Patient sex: M
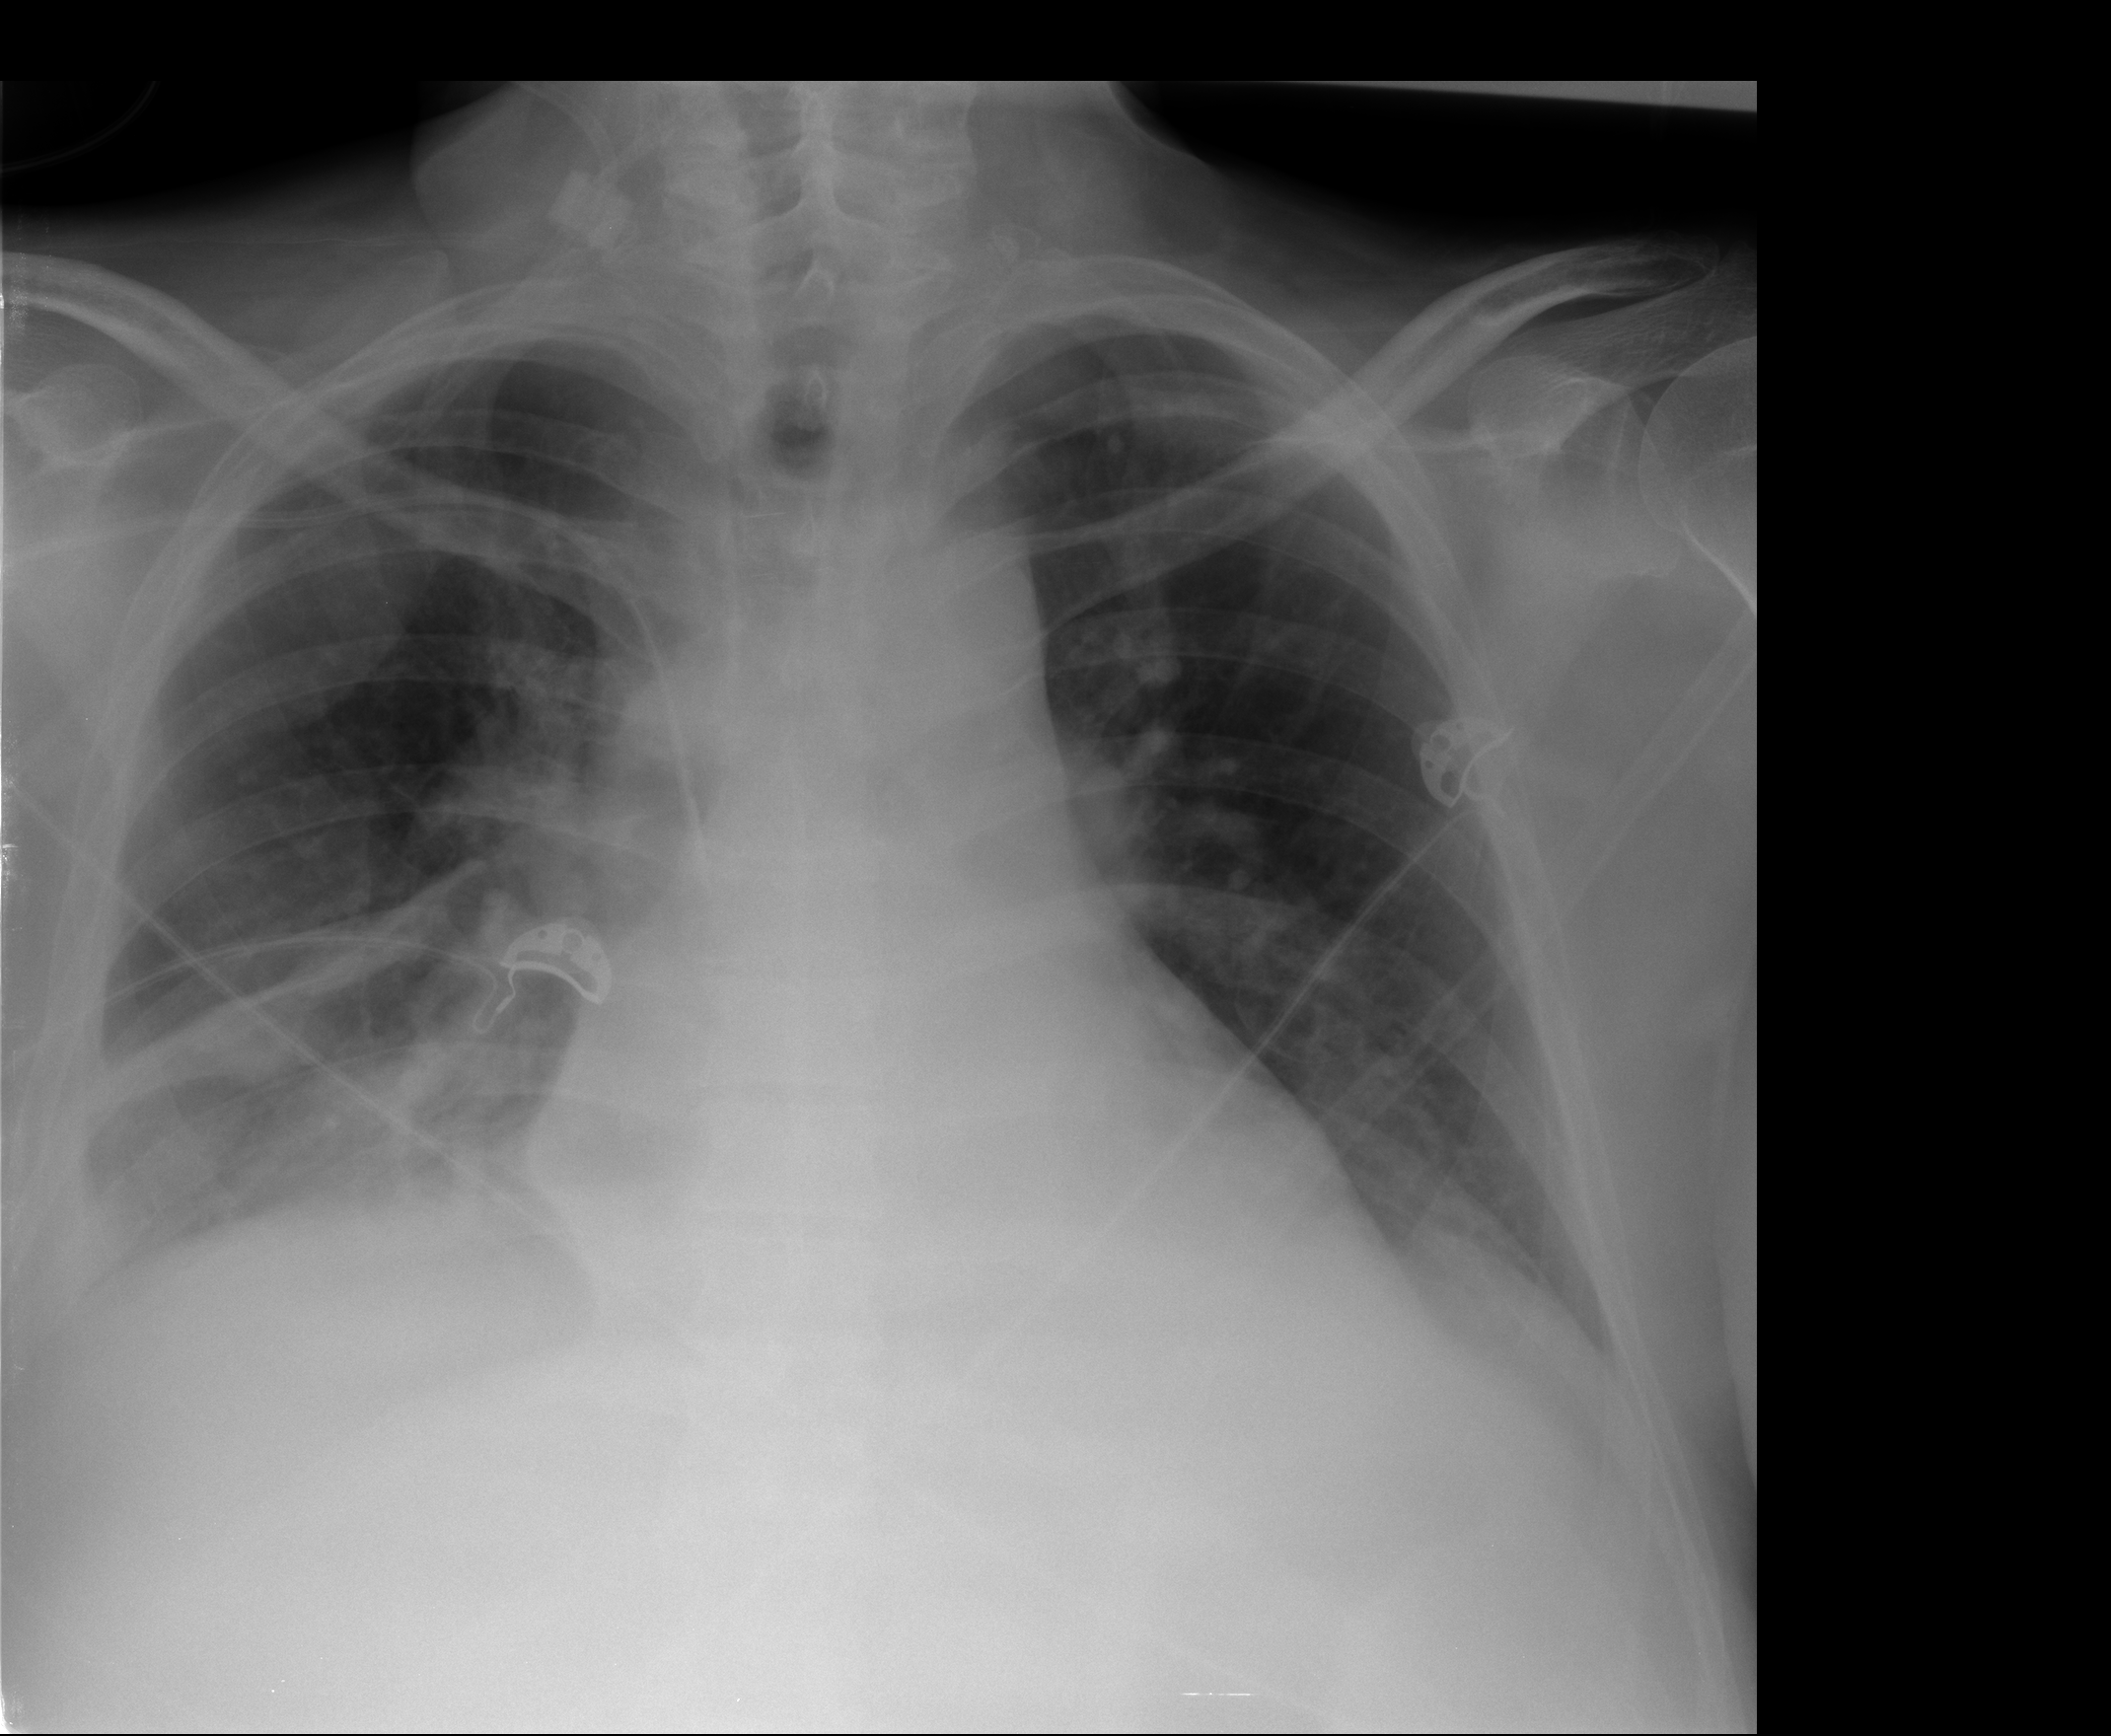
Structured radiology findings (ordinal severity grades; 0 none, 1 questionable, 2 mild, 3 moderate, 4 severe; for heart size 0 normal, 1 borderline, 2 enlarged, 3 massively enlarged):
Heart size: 0
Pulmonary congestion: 2
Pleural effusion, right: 2
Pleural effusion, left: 0
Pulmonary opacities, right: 1
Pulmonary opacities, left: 0
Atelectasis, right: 2
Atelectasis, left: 2